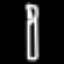
Label: pencil